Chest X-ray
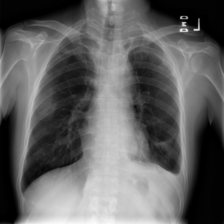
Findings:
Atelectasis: negative
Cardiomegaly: negative
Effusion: positive
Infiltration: negative
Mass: positive
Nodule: negative
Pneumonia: negative
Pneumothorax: negative
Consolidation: negative
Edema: negative
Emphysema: negative
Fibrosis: negative
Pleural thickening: negative
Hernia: negative